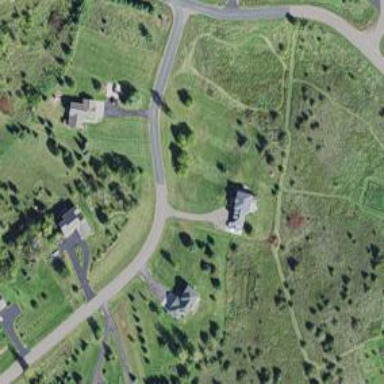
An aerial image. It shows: Driveway leading to service road.